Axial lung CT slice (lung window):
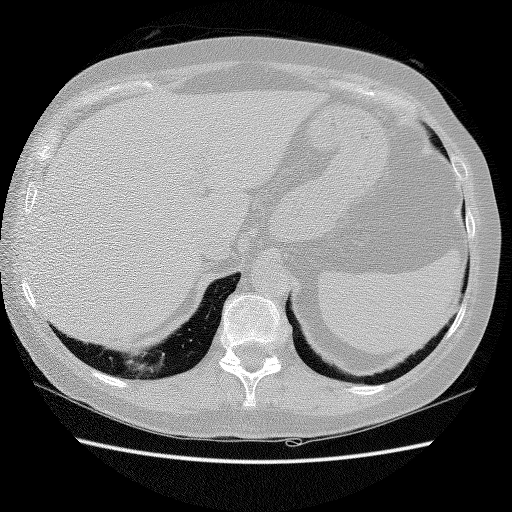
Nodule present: no